Field crop: tomato
Growth stage: 2
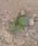
Species: solanum